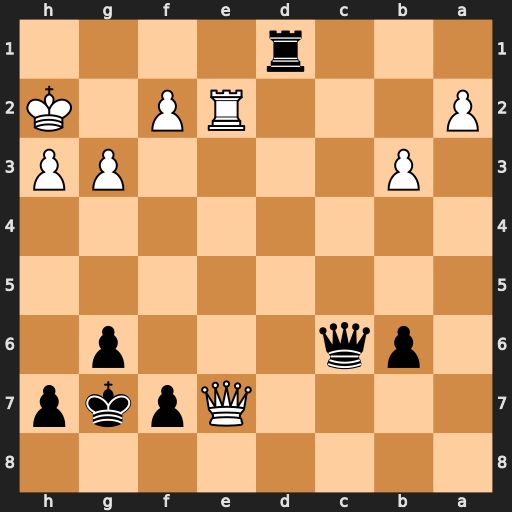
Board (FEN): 8/4Qpkp/1pq3p1/8/8/1P4PP/P3RP1K/3r4
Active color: b
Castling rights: -
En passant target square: -
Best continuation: Rh1#